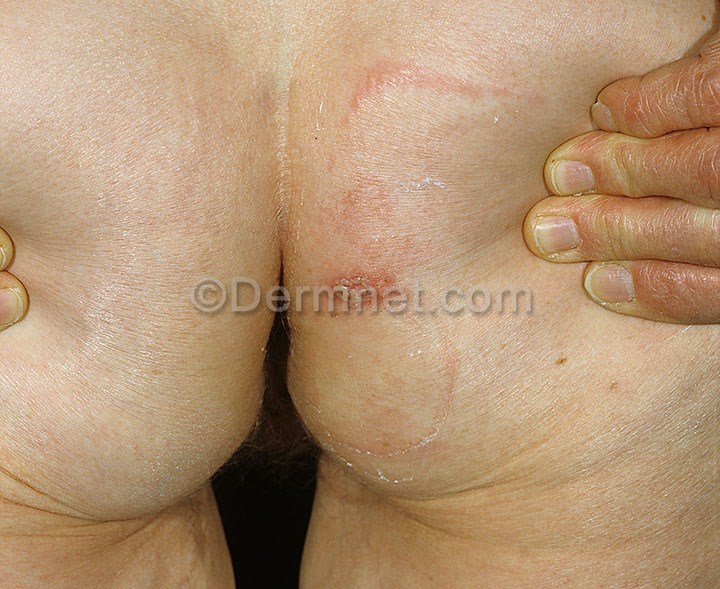
Disease: Warts Molluscum and other Viral Infections